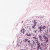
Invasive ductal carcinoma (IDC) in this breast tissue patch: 0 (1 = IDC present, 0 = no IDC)